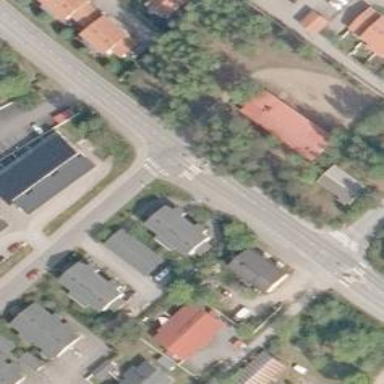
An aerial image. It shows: Uncontrolled road crossing.